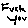
Label: zigzag